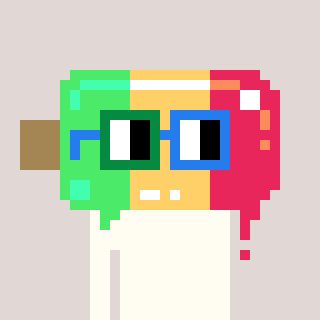
a pixel art character with square green and blue glasses, a icepop-shaped head and a grayscale-colored body on a warm background